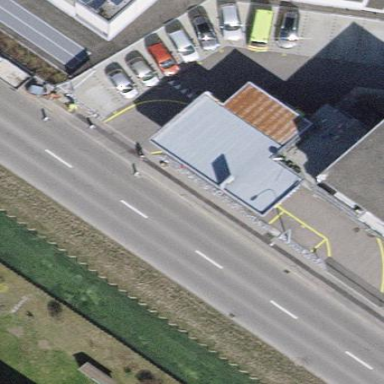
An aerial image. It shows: Fuel station located under roof.